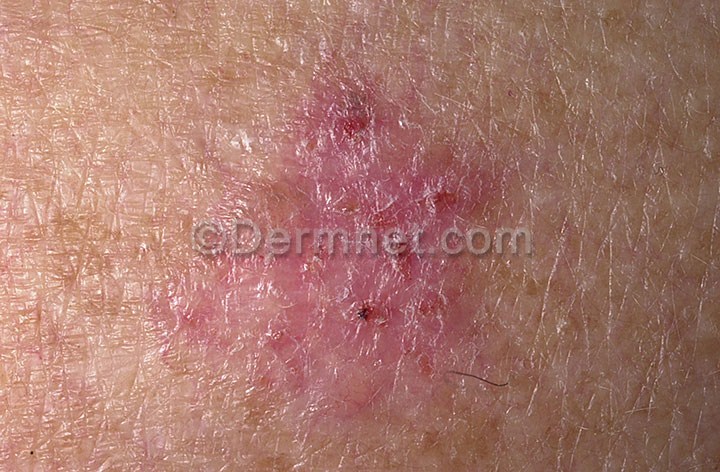
Disease: Actinic Keratosis Basal Cell Carcinoma and other Malignant Lesions